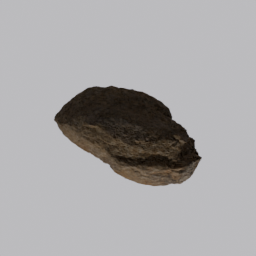
Label: nature